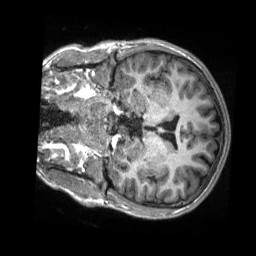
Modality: T1w
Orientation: coronal
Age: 21
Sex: male
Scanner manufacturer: siemens
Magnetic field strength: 3 T
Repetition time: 2.3 s
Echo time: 0.00288 s